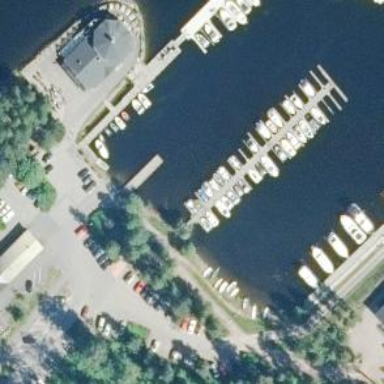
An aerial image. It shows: Pier with mooring facilities.